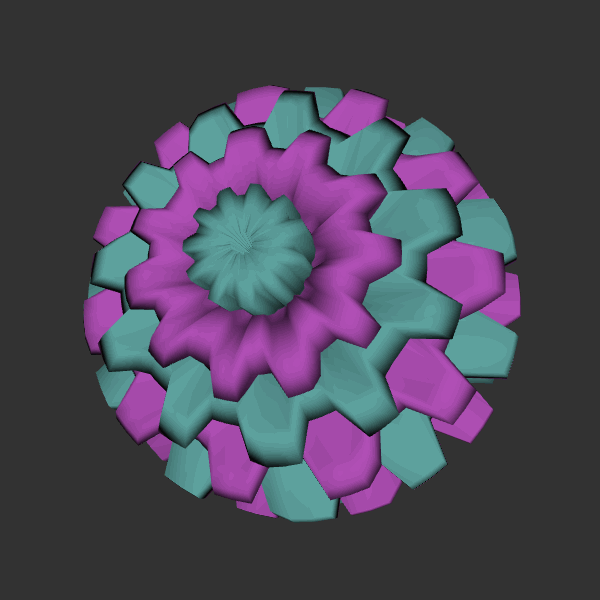
Background: dark